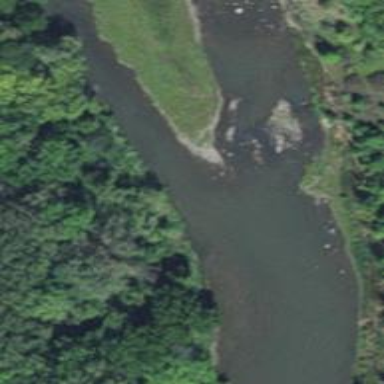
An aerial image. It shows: Beautiful river scene.